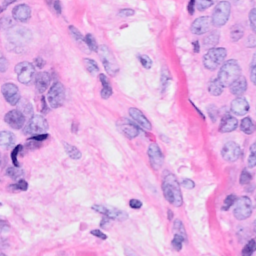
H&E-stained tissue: Breast